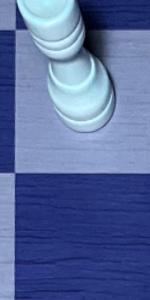
Label: Empty